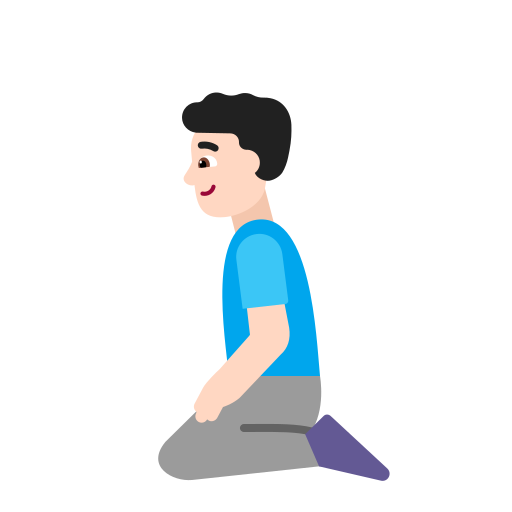
man kneeling flat light